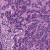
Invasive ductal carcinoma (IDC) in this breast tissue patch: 1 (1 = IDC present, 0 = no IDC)